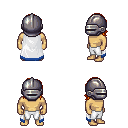
a pixel art fantasy rpg character, male body template, human, tanned skin, white trimmed cape, white pants, light blonde long bangs hairstyle, metal helm, four views (front, back, left, right), 2x2 character sprite sheet, small pixel art, hard edges, no anti-aliasing